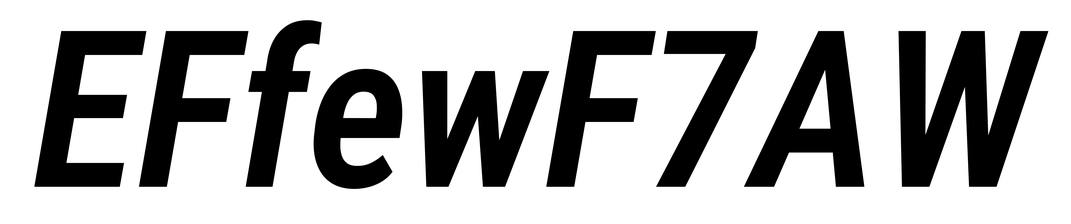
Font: Roboto-Italic_Condensed_SemiBold_Italic